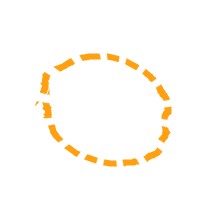
Shape: circle